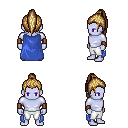
a pixel art fantasy rpg character, male body template, dark elf, purple skin, blue cape, white pants, blonde long topknot hairstyle, leather bracers, four views (front, back, left, right), 2x2 character sprite sheet, small pixel art, hard edges, no anti-aliasing